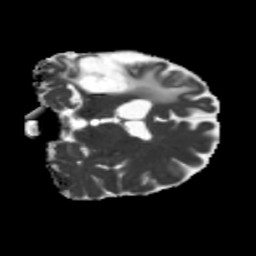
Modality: MD
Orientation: coronal
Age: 49
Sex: male
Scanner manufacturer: siemens
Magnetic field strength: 3 T
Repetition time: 5.25 s
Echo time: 0.08 s